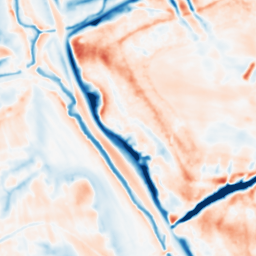
Category: multiscale
Decomposition family: dog_multiscale
Decomposition parameters: sigma_ratio: 1.4
n_scales: 6
base_sigma: 1
Upsampling method: quintic
Upsampling parameters: scale: 2
Upsampling scale: 2